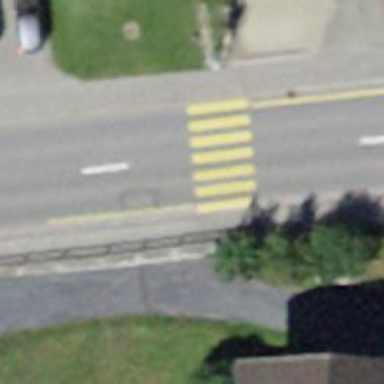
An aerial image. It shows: Zebra crossing on the road.